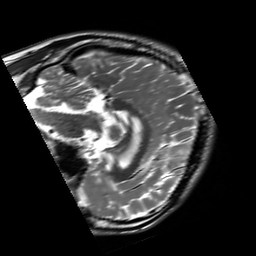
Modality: T2w
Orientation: sagittal
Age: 21
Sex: male
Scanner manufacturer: siemens
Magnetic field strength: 3 T
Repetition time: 8.53 s
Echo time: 0.091 s